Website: apple-inc
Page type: customer-info-address
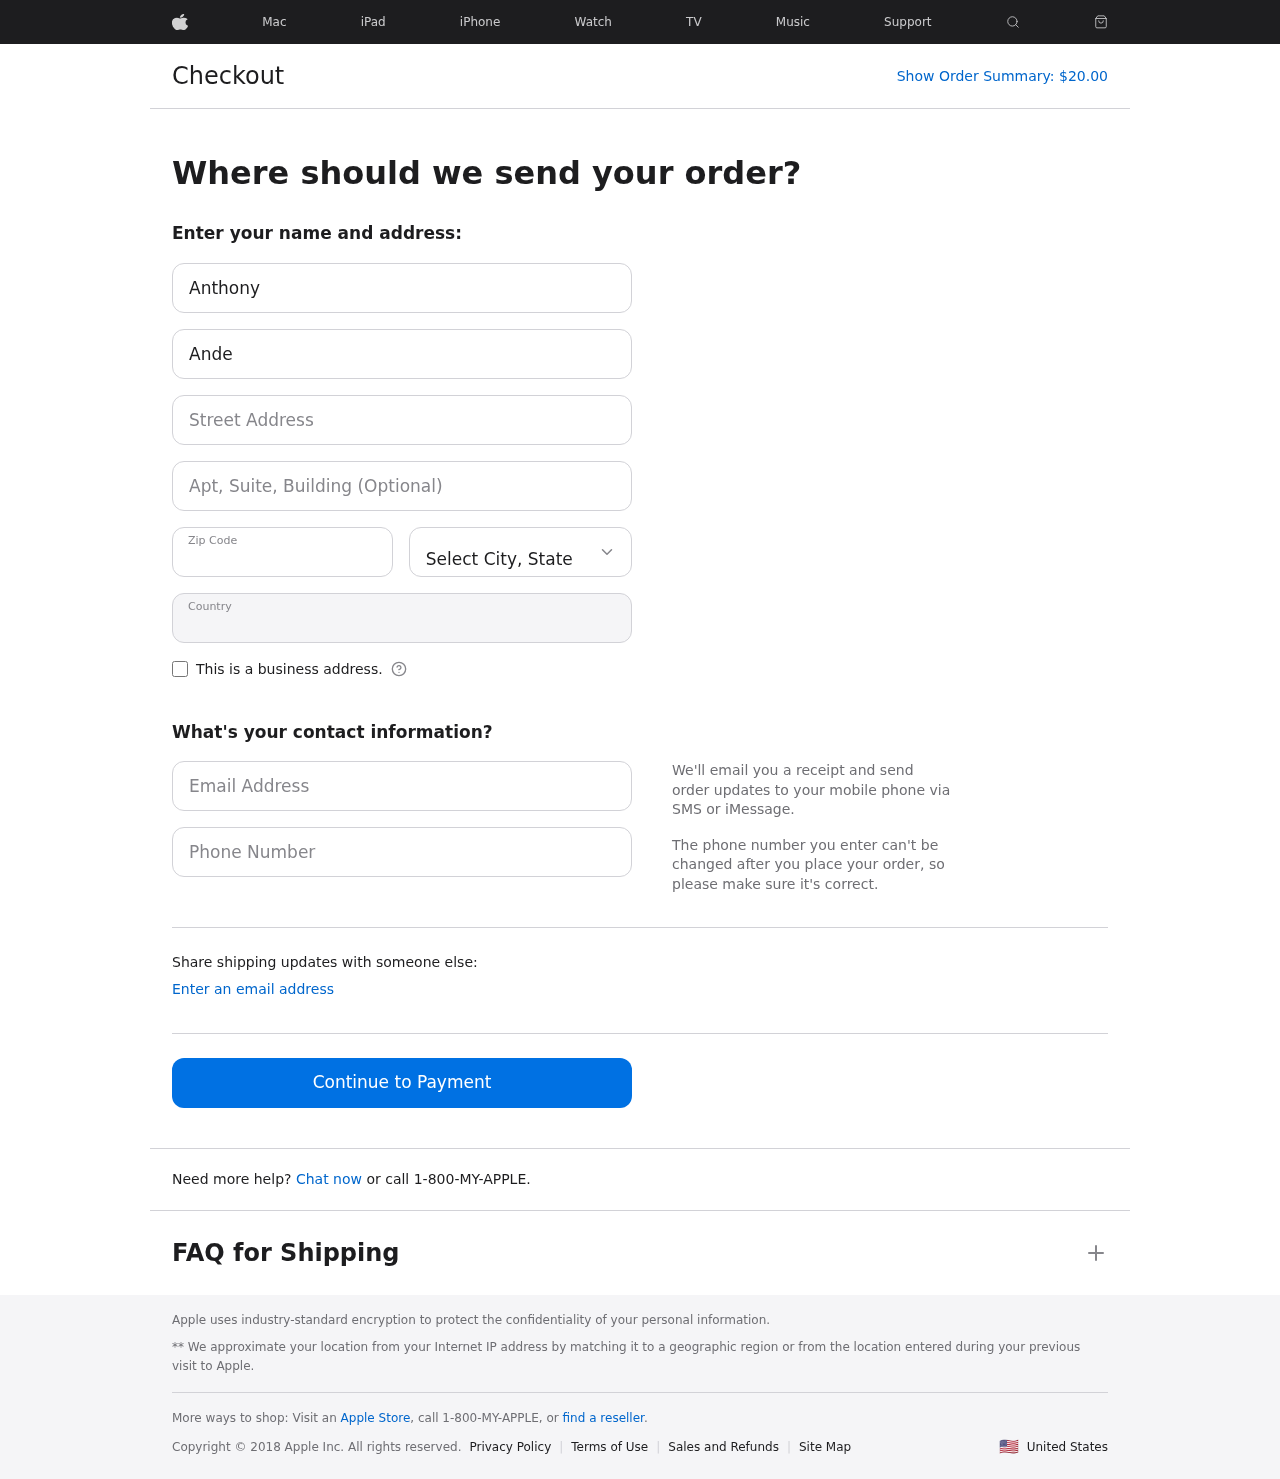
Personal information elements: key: PII_CITY_STATE
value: Robinsonton, NY
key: PII_COUNTRY
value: United States
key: PII_EMAIL
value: anthony.anderson@hotmail.com
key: PII_FIRSTNAME
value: Anthony
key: PII_LASTNAME
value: Anderson
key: PII_PHONE
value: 6999635202
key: PII_POSTCODE
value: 24976
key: PII_STREET
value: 40442 Ellison Greens Suite 859
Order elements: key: ORDER_TOTAL
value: $20.00